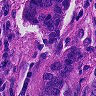
Metastatic tissue present: yes